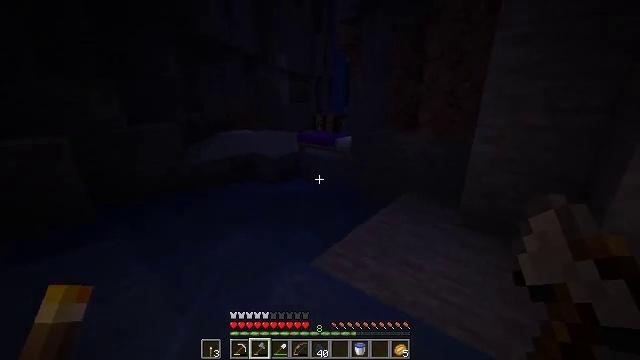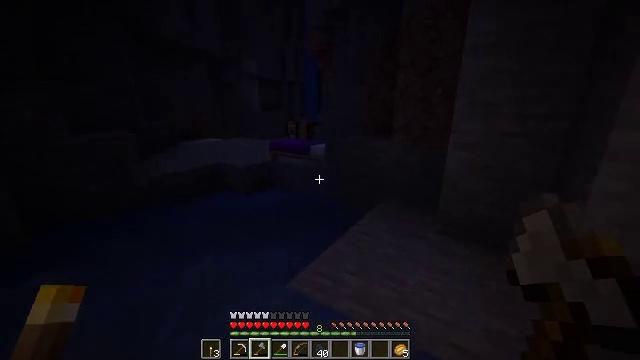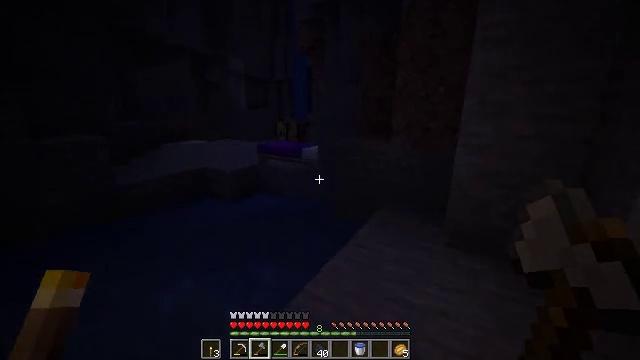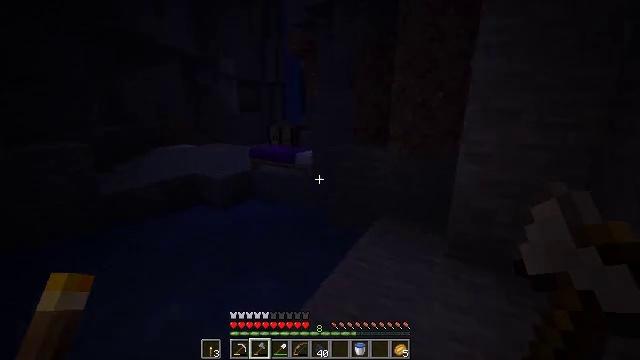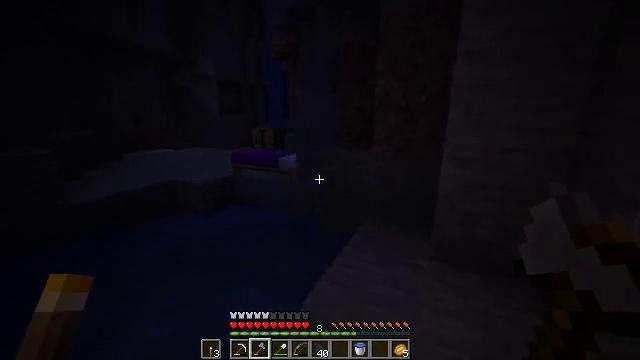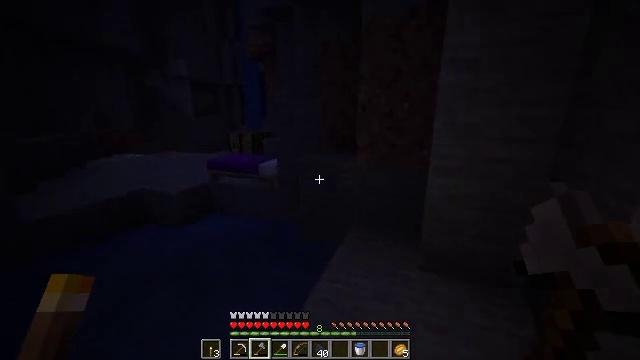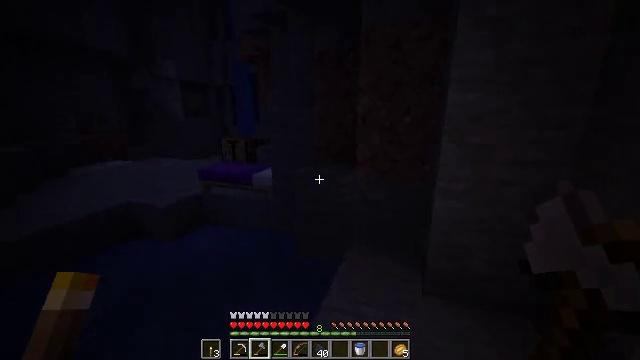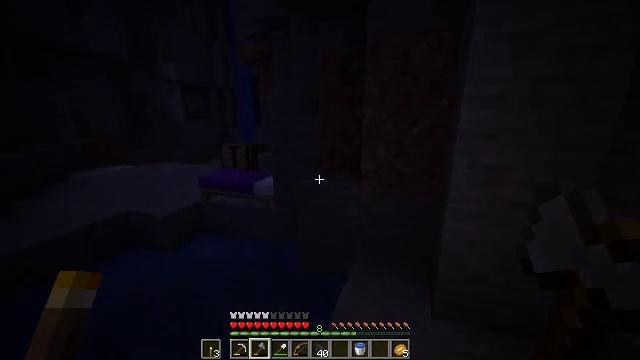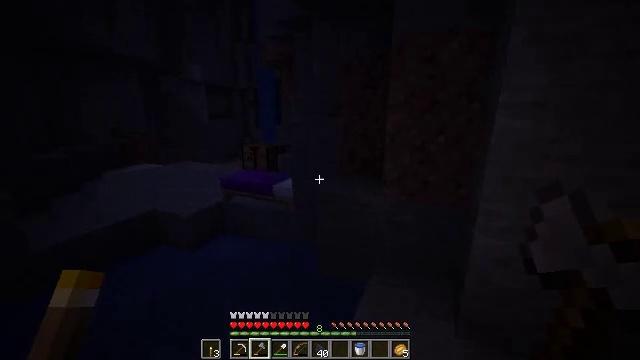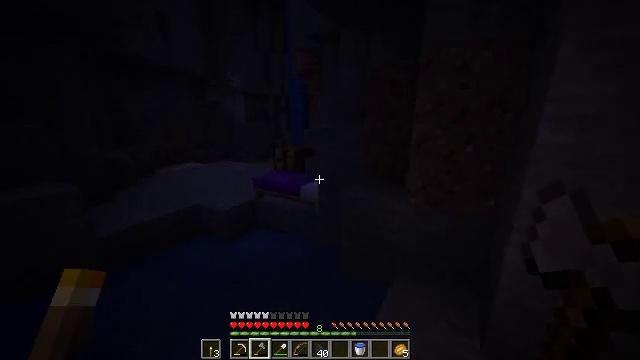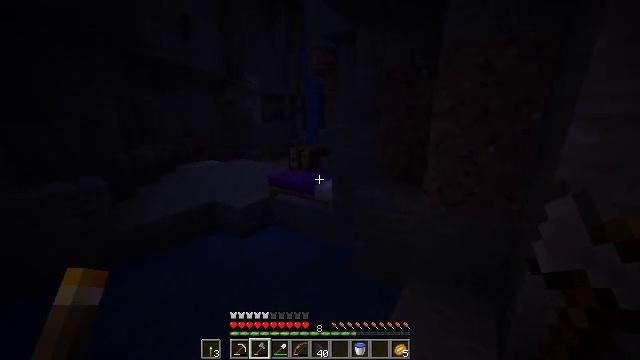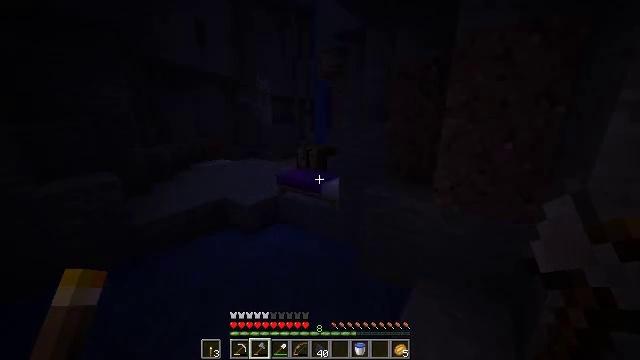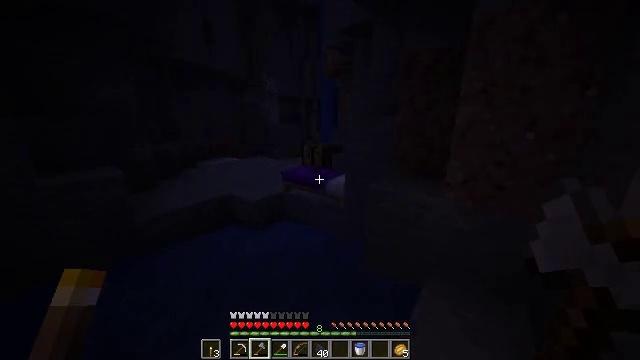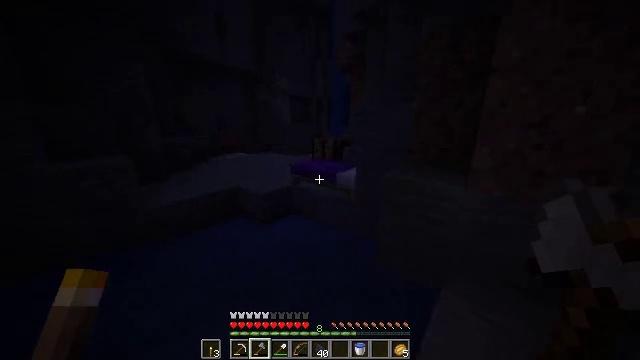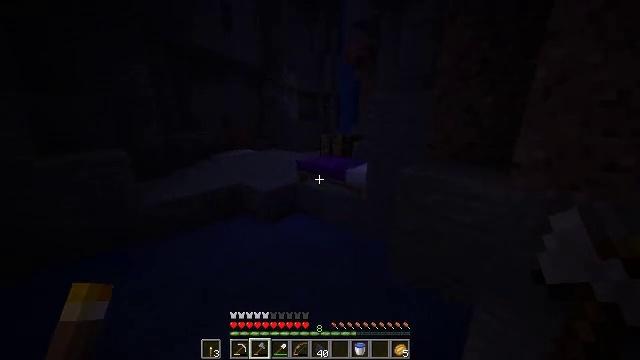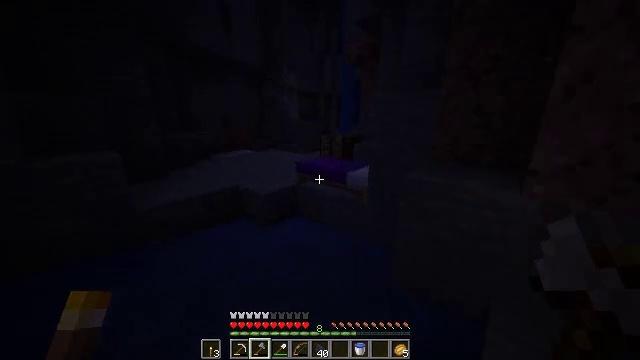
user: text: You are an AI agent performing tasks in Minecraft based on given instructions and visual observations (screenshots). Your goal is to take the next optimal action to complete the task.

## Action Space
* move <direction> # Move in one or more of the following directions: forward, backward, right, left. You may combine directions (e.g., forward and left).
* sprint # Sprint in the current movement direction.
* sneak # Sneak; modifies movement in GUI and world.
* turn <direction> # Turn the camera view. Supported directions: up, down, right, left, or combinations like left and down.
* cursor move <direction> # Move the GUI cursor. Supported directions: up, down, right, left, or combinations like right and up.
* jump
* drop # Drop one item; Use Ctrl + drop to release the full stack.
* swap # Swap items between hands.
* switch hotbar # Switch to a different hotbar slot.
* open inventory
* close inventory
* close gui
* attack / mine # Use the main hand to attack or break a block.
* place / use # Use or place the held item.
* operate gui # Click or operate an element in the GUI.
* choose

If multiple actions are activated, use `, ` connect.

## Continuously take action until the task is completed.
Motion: motion action
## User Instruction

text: Mine oak leaves.
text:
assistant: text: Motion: move forward, sprint, turn right and up
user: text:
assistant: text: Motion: move forward, sprint, turn right, jump
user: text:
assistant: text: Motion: move forward, sprint, turn right, jump
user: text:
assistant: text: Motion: move forward, sprint, turn right, jump
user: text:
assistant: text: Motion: move forward, sprint, turn right, jump
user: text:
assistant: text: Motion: move forward, sprint, turn right, jump
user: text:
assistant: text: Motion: move forward, sprint, jump
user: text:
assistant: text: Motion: move forward, sprint, turn left, jump
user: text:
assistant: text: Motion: move forward, sprint, turn left
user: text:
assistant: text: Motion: move forward, sprint, turn left
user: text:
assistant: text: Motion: move forward, sprint, turn left
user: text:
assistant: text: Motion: move forward, sprint, turn left
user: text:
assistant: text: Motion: move forward, sprint, turn left
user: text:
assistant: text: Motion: move forward, sprint, turn left
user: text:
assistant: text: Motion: move forward, sprint
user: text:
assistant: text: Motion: move forward, sprint, jump
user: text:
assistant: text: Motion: move forward, sprint, jump
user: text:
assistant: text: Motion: move forward, jump
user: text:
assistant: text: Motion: move forward, turn down, jump
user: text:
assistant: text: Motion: move forward, turn down, jump
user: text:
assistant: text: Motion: move forward, turn down
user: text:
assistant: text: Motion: move forward, turn down
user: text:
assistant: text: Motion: move forward, turn right and down
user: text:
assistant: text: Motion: move forward, turn right and down
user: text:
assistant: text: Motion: move forward, turn right
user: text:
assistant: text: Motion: turn right
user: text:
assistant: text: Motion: use / place
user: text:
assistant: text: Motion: use / place
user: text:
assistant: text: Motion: turn right and up, use / place
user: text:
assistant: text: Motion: turn right and up